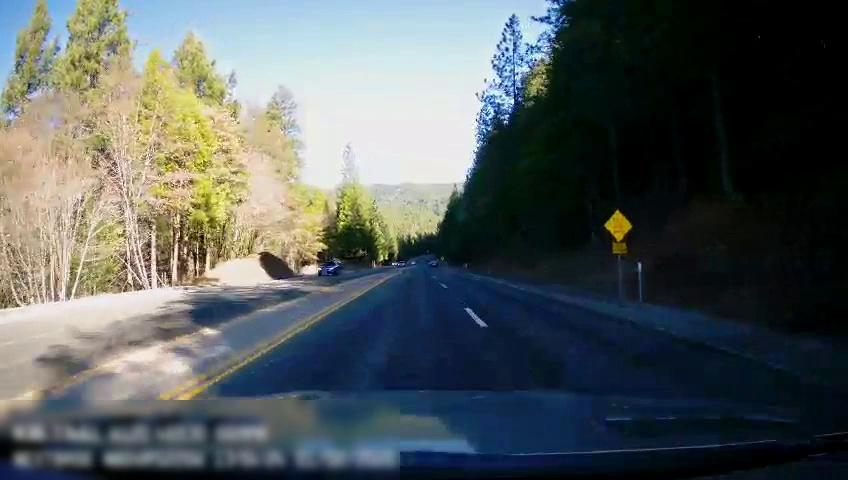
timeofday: Day
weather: Sunny
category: Drivable Space
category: Vehicles | SUV
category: Lanes | Opposite Lane
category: Lanes | Alternate Lane
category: Lanes | Current Lane
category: Lanes | Current Lane
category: Lanes | Alternate Lane
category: Lanes | Opposite Lane
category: Traffic | Signs
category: Traffic | Signs